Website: apple
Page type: payment
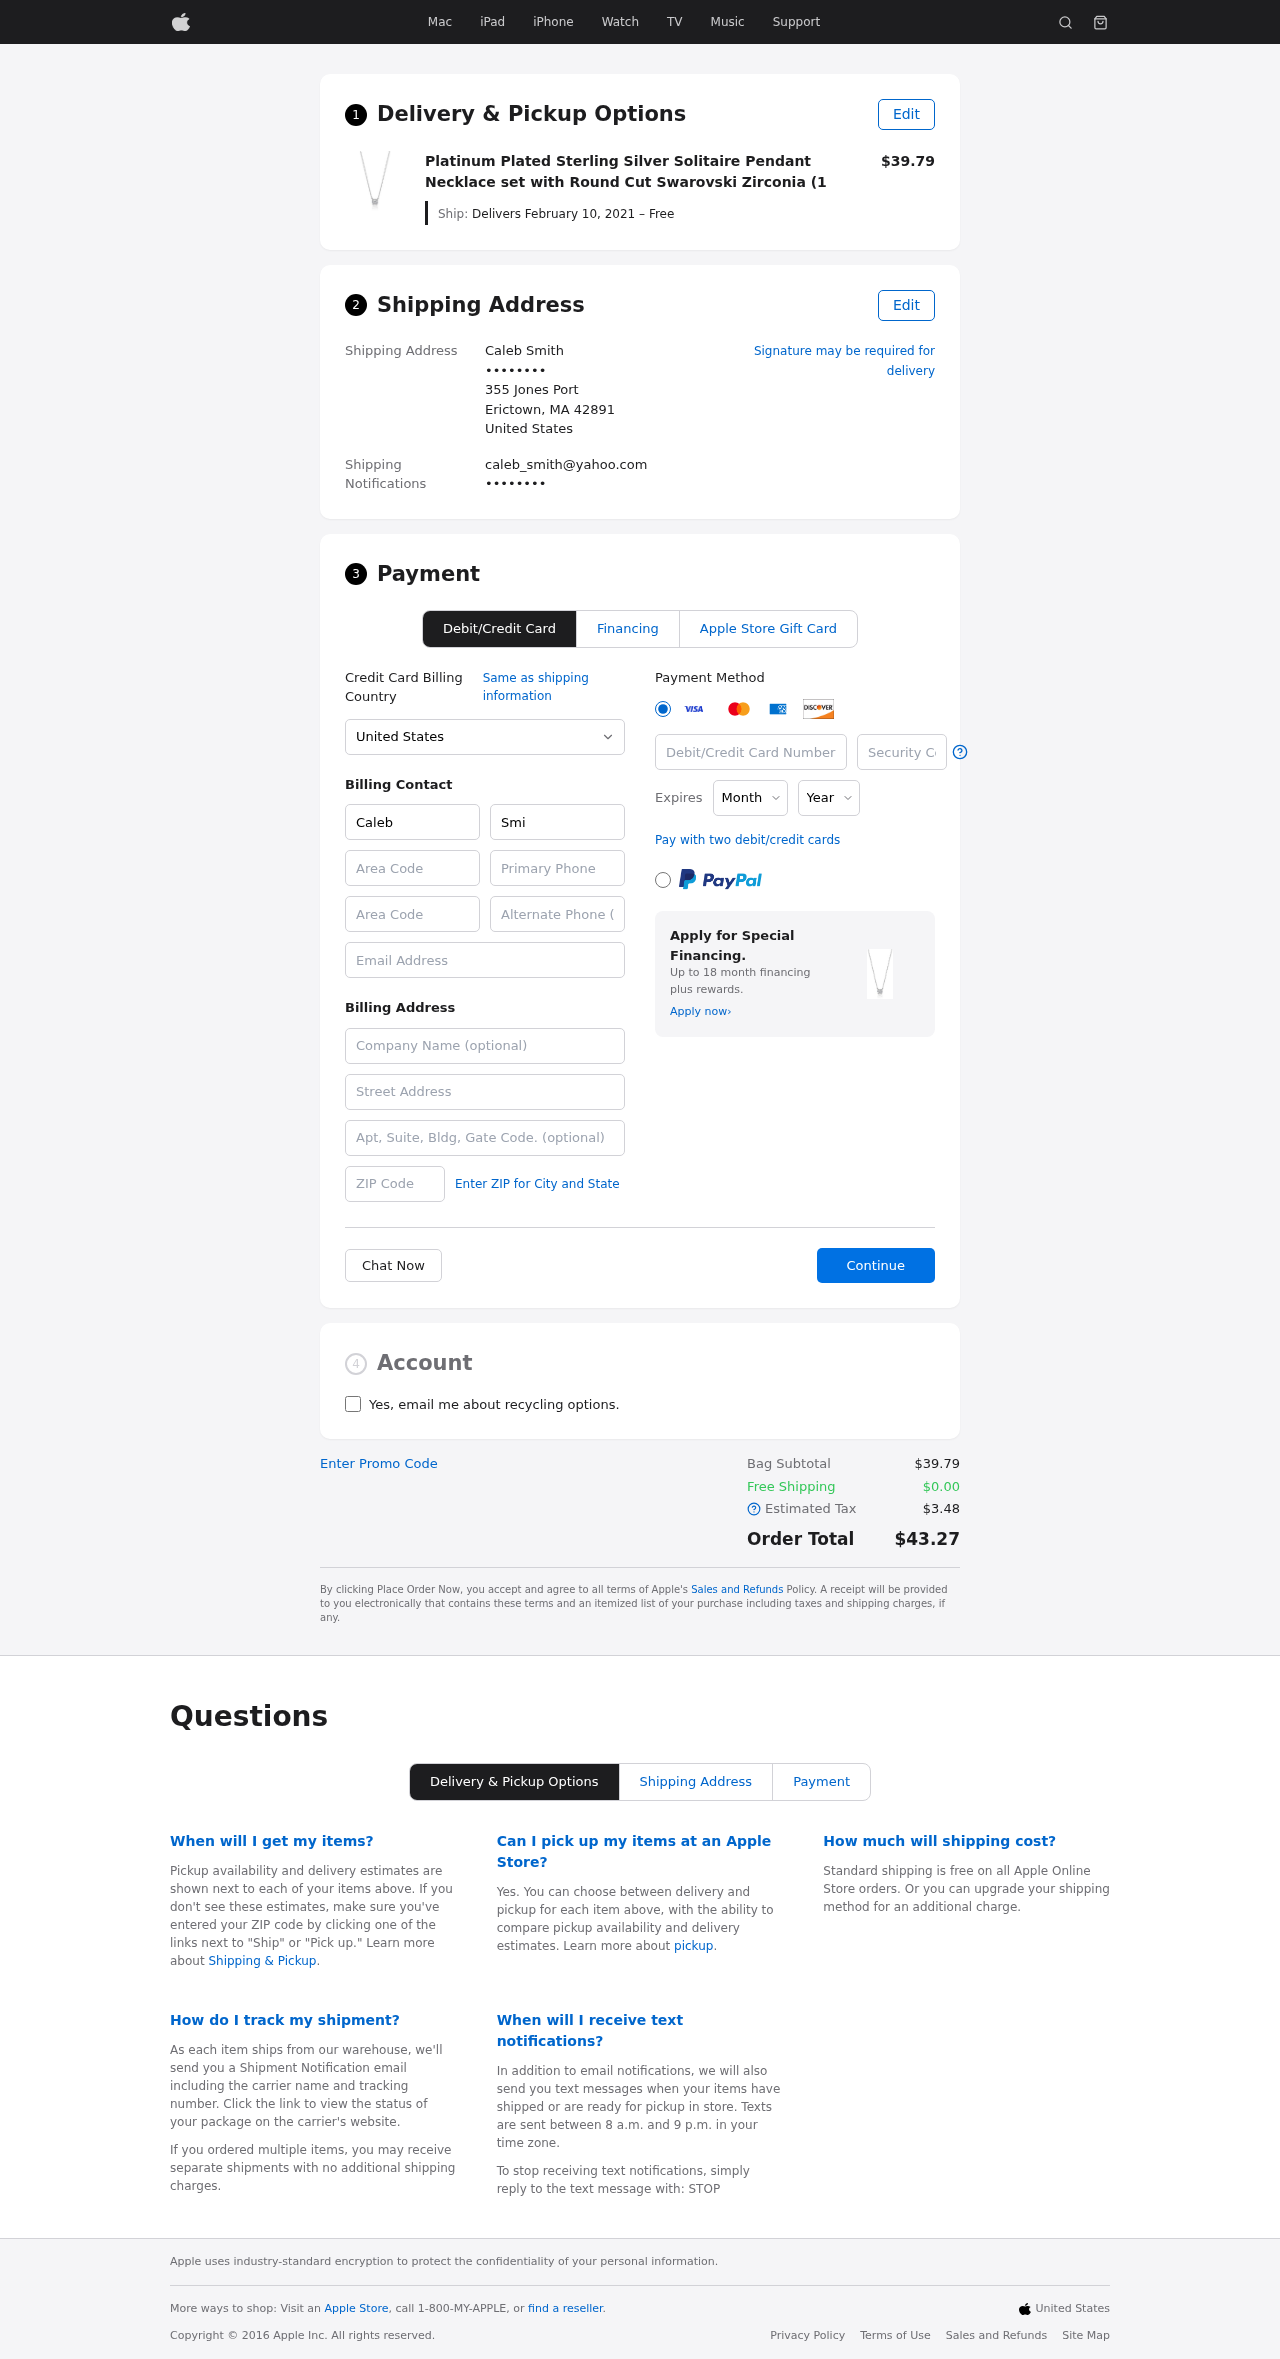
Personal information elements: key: PII_CARD_CVV
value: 367
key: PII_CARD_EXPIRY_MONTH
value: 02
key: PII_CARD_EXPIRY_YEAR
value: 28
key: PII_CARD_NUMBER
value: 2258 6837 2397 8290
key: PII_CITY_STATE_ZIP
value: Erictown, MA 42891
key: PII_COUNTRY
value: United States
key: PII_EMAIL
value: caleb_smith@yahoo.com
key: PII_EMAIL2
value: caleb_smith@yahoo.com
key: PII_FIRSTNAME
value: Caleb
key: PII_FULLNAME
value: Caleb Smith
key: PII_LASTNAME
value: Smith
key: PII_PHONE3
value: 7329789342
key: PII_PHONE_ALT
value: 9562412845
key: PII_PHONE_ALT_AREA
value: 956
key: PII_PHONE_AREA
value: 732
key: PII_SECURITY_CODE
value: AL01
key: PII_STREET
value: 355 Jones Port
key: PII_PHONE
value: ••••••••
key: PII_PHONE2
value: ••••••••
Product elements: key: PRODUCT1_NAME
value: Platinum Plated Sterling Silver Solitaire Pendant Necklace set with Round Cut Swarovski Zirconia (1
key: PRODUCT1_PRICE
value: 39.79
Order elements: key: ORDER_DELIVERY_DATE
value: Delivers February 10, 2021 – Free
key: ORDER_SUBTOTAL
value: $39.79
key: ORDER_SHIPPING_COST
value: $0.00
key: ORDER_TAX
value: $3.48
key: ORDER_TOTAL
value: $43.27